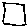
Label: square